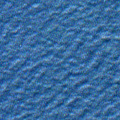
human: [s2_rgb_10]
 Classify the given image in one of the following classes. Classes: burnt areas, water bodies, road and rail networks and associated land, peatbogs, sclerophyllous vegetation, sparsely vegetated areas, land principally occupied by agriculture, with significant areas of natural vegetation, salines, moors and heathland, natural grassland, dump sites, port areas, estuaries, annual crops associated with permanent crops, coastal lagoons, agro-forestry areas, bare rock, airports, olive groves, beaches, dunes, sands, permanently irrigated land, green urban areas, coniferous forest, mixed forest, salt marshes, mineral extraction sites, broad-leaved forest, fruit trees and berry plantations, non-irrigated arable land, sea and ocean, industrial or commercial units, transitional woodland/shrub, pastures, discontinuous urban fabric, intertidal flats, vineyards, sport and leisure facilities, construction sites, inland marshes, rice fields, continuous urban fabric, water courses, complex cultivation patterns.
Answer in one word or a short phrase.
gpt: sea and ocean